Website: slack
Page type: stored-credit-cards
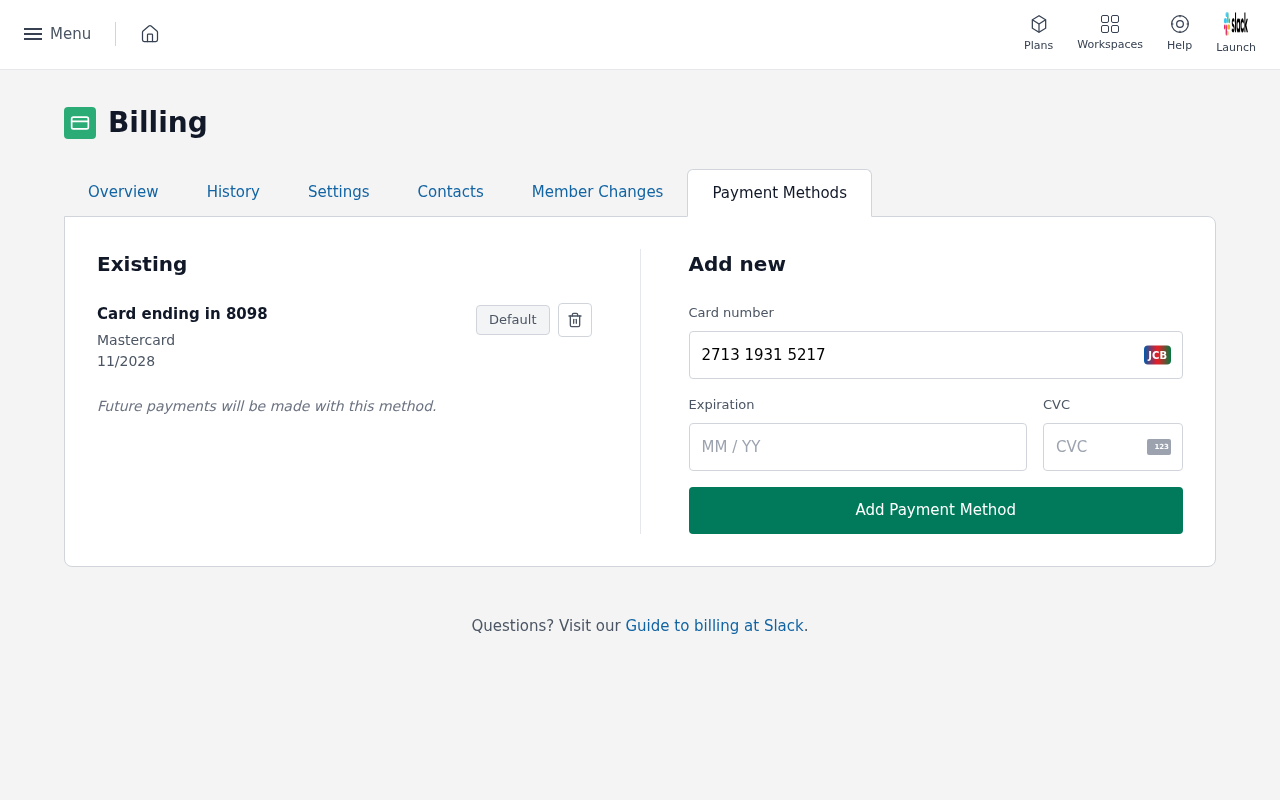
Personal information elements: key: PII_CARD_CVV
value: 893
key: PII_CARD_EXPIRY
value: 11/2028
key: PII_CARD_EXPIRY
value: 11/28
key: PII_CARD_LAST4
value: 8098
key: PII_CARD_NUMBER
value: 2713 1931 5217 8098
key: PII_CARD_TYPE
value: Mastercard